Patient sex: M
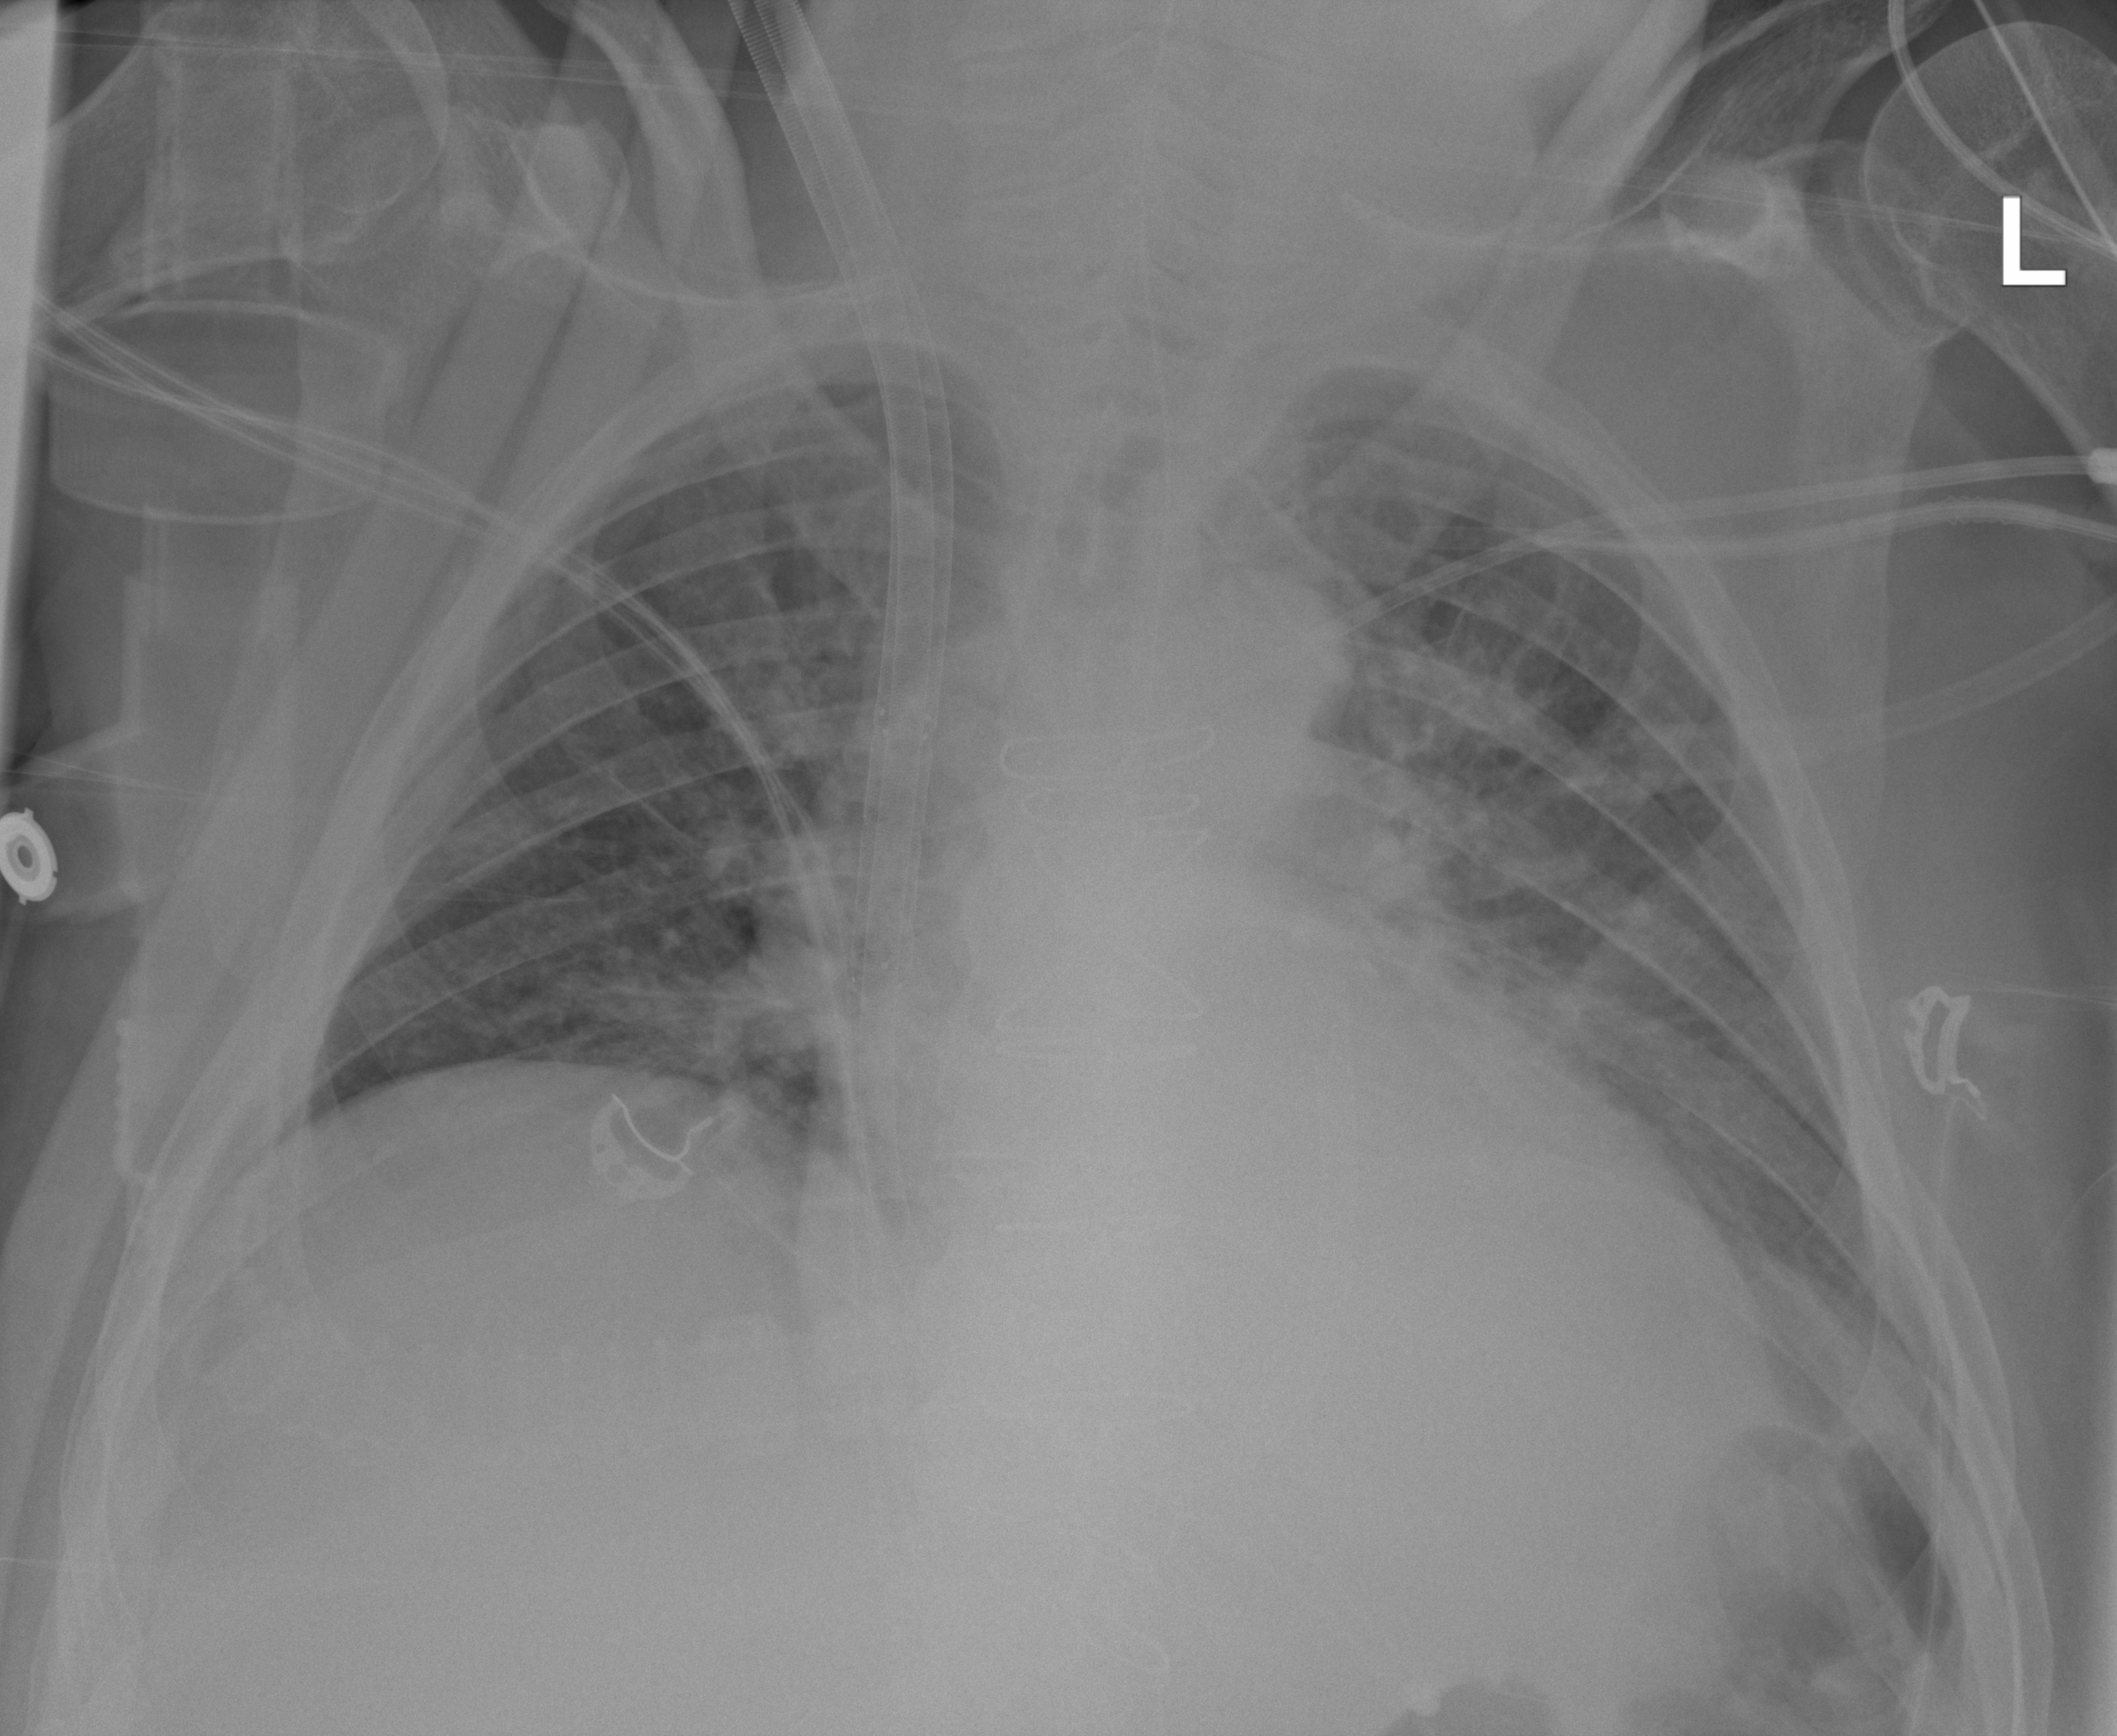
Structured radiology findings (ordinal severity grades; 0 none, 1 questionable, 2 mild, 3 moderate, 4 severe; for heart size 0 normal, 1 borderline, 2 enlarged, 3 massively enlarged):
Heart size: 2
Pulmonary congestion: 2
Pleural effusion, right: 0
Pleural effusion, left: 1
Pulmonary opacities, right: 0
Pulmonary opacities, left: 0
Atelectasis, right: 2
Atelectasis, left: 2